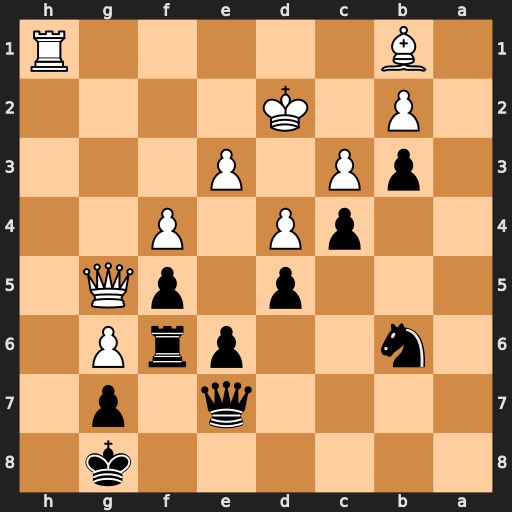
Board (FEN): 6k1/4q1p1/1n2prP1/3p1pQ1/2pP1P2/1pP1P3/1P1K4/1B5R
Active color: b
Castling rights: -
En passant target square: -
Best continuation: Qe8 Rh8+ Kxh8 Qh4+ Kg8 Qh7+ Kf8 Qh8+ Ke7 Qxg7+ Rf7